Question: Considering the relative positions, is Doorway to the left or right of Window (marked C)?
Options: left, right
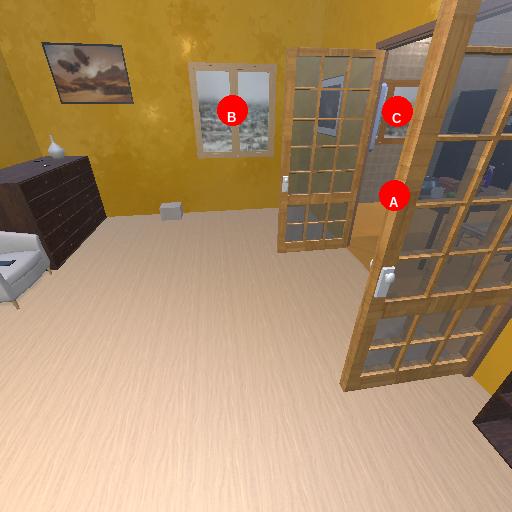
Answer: left